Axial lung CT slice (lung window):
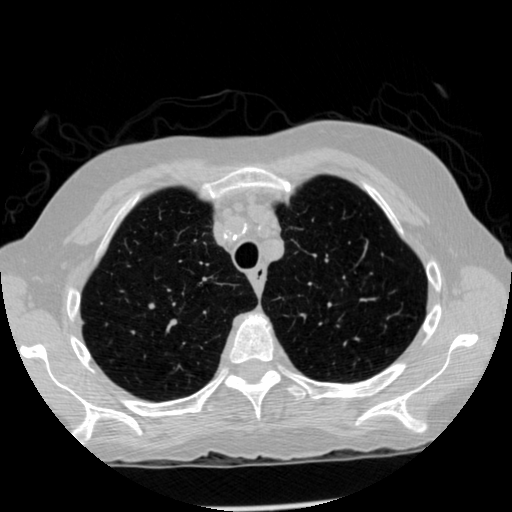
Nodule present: no